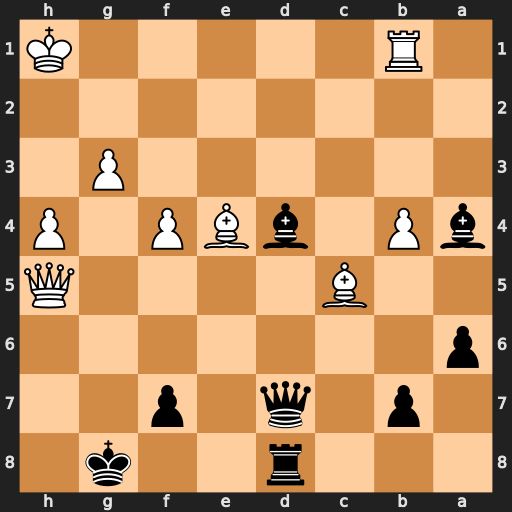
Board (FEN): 3r2k1/1p1q1p2/p7/2B4Q/bP1bBP1P/6P1/8/1R5K
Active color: b
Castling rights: -
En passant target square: -
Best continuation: Qh3#